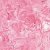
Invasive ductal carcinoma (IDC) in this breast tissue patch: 0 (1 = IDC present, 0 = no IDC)